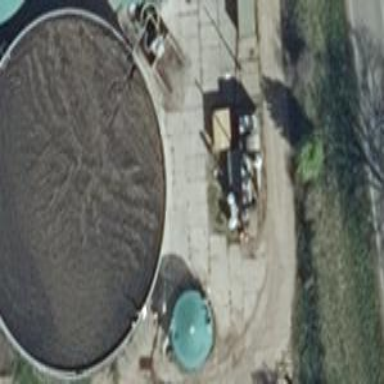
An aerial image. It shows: Building with storage tank.